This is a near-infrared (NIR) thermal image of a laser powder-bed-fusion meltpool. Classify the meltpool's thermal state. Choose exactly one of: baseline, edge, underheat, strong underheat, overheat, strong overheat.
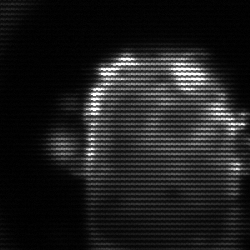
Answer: baseline